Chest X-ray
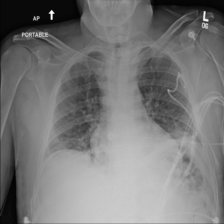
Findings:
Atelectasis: positive
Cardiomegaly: negative
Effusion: negative
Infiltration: negative
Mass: negative
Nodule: negative
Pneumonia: negative
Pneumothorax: negative
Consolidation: negative
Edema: negative
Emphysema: negative
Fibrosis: negative
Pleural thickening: negative
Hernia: negative